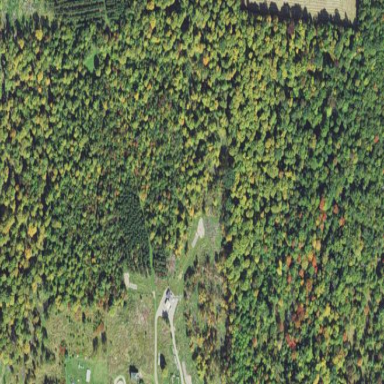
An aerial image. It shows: Beautiful woodland area.